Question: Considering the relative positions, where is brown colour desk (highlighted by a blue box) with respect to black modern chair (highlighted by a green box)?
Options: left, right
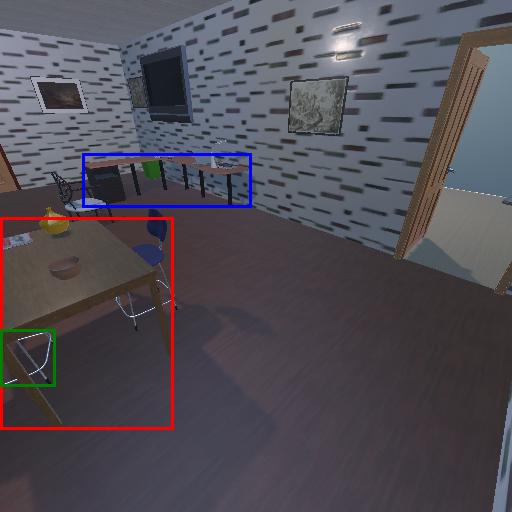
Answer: left